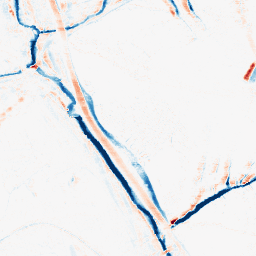
Category: morphological
Decomposition family: morphological_ellipse
Decomposition parameters: operation: average
width: 5
height: 10
Upsampling method: quadratic
Upsampling parameters: scale: 8
Upsampling scale: 8